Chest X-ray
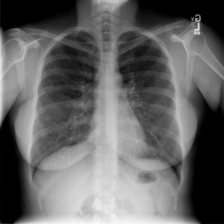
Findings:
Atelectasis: negative
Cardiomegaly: negative
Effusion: negative
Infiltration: negative
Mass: negative
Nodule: negative
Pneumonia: negative
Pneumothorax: negative
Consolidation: negative
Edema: negative
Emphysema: negative
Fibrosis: negative
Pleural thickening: negative
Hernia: negative